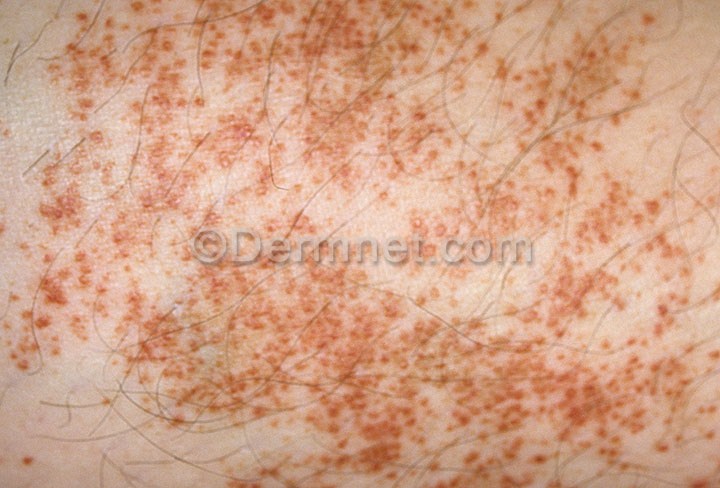
Disease: Vasculitis Photos